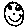
Label: smiley face